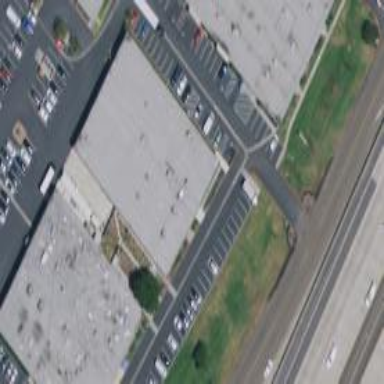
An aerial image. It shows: Industrial building.